Field crop: maize
Growth stage: 2
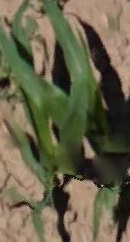
Species: maize